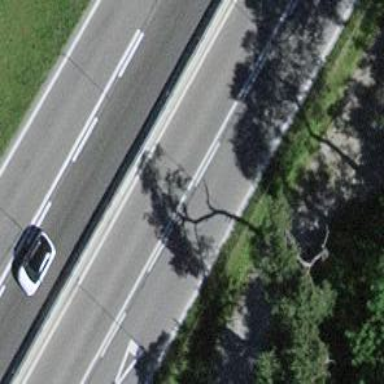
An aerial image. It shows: Asphalt trunk highway.